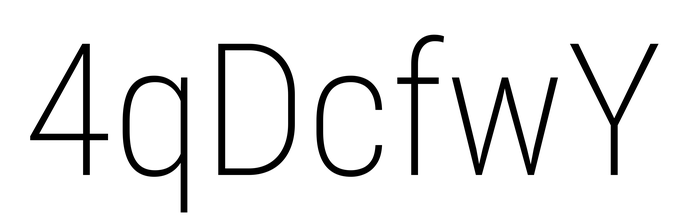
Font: Roboto_Condensed_ExtraLight